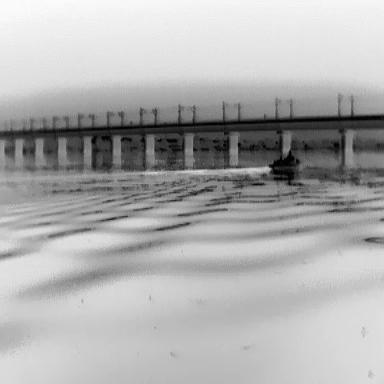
There is a warship in the infrared image.